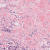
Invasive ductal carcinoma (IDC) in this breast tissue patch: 1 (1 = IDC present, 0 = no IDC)